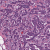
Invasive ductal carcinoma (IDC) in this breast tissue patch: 1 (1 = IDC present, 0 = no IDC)